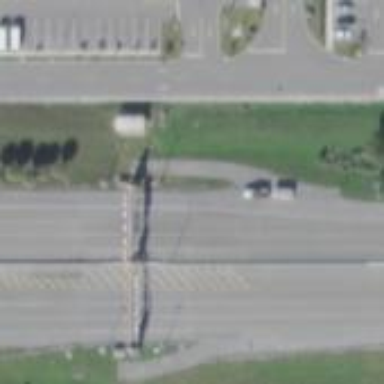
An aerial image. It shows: Toll gantry on the road.